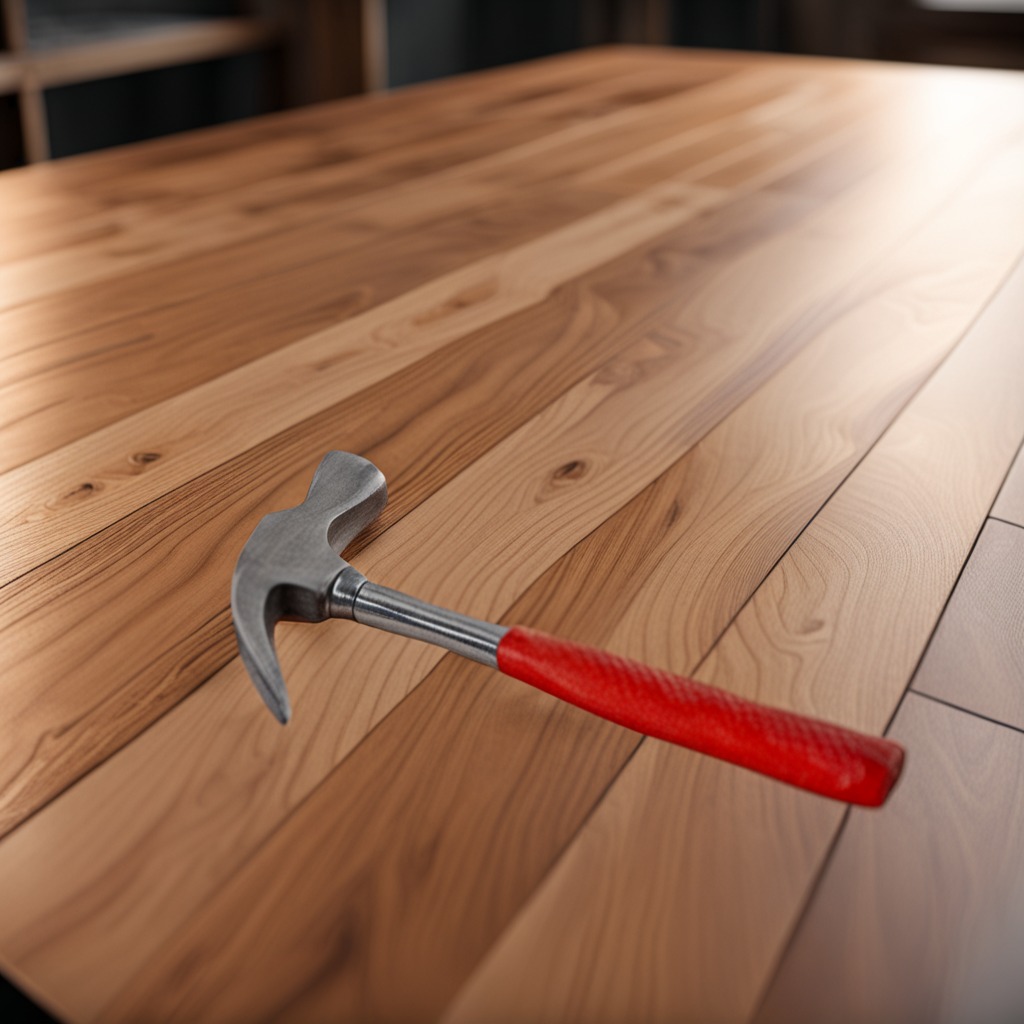
A hammer lies on the wooden table in a carpentry studio.